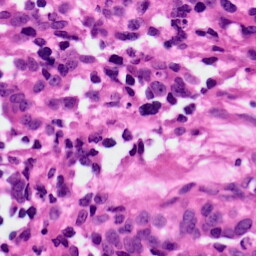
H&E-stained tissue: Ovarian